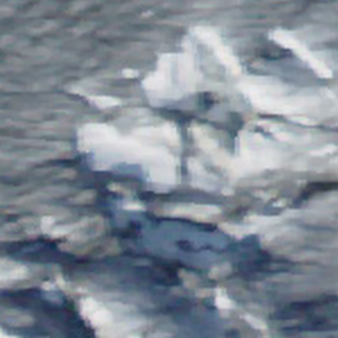
Label: other